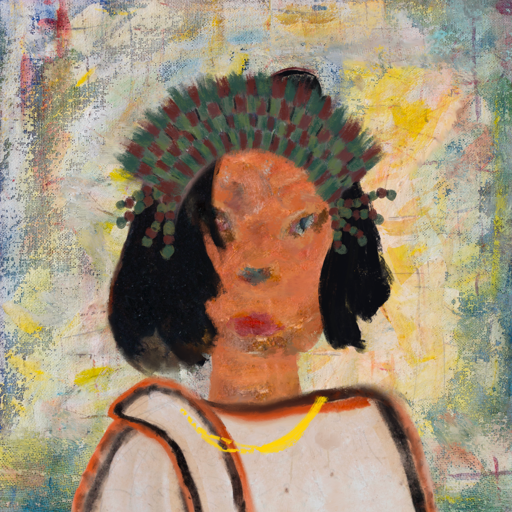
Background: Irani, Head And Neck Front: Boggyland, Face Front: Boggyland, Bust: Roy_Bahadur, Hair Front: Mosgoul, Head Accessory: After_Raid_Crown, Second Necklace: Blank, Necklace: Irani_1, Baby: Blank